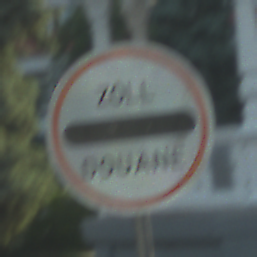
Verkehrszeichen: Zollstelle
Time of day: SunriseSunset
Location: Outdoor (Suburban)
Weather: PartlyCloudy
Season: NotSpecified
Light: Natural